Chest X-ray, AP view. Patient: 35 years old, sex M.
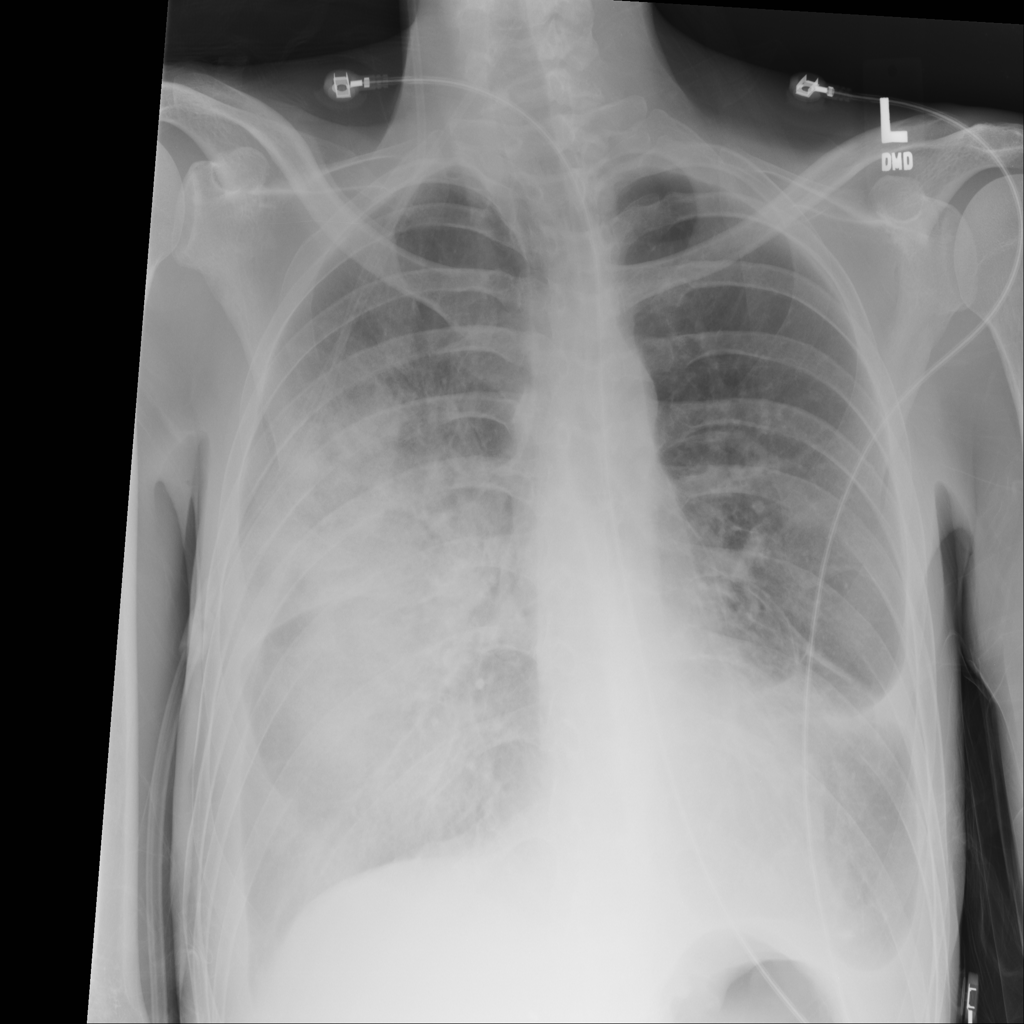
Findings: Atelectasis, Consolidation, Effusion